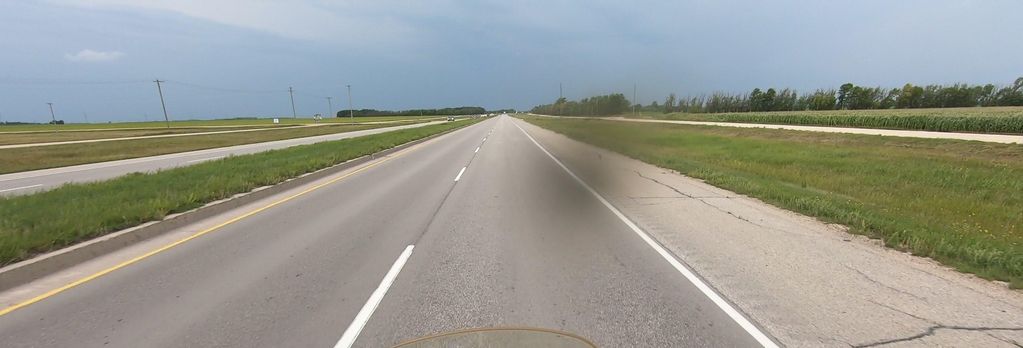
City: winnipeg